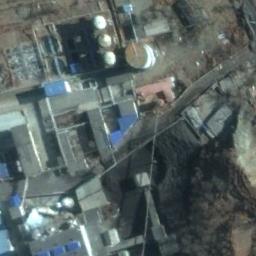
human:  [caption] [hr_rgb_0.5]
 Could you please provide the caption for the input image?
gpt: In an industrial area, There are workshops, Roads and some large open-air machinery and equipment, Metal tanks, Pipelines, Etc .

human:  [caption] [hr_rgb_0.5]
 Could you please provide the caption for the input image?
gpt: Numerous houses of different shapes and sizes are in the industrial area .

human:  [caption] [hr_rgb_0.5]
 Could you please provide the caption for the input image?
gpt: Industrial areas have different building sizes .

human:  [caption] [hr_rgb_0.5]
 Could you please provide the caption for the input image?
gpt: The industrial area has lots of industrial equipment and some workshops and a grove of trees is next to the industrial area .

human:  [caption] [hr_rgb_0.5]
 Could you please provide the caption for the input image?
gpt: There are some gray buildings and brown trees on the industrial area .